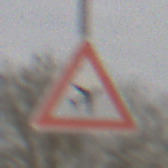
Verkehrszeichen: FlugbetriebLinks
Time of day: MorningAfternoon
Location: Outdoor (Suburban)
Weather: Overcast
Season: NotSpecified
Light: Natural